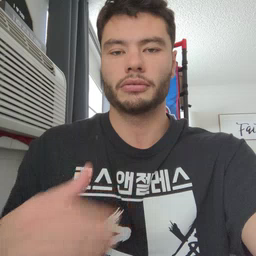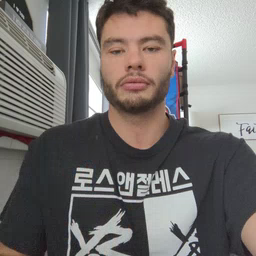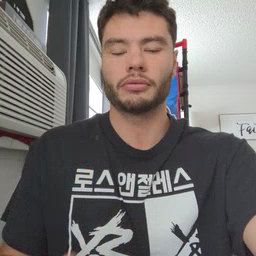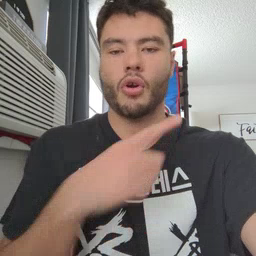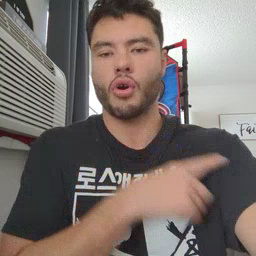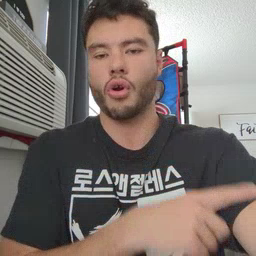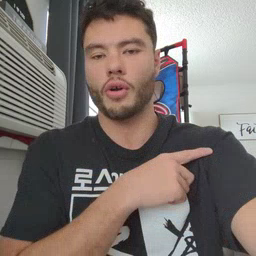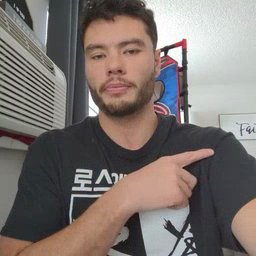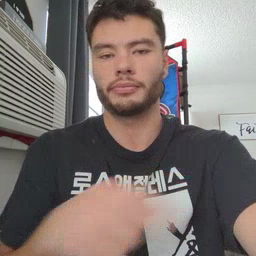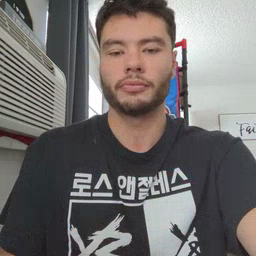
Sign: arm